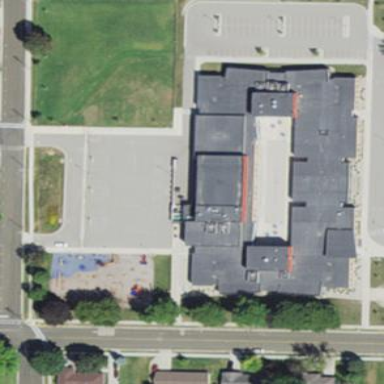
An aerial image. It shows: School.